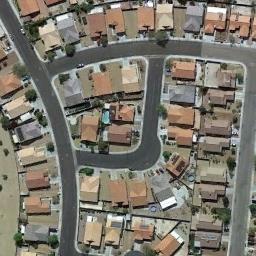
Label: dense_residential